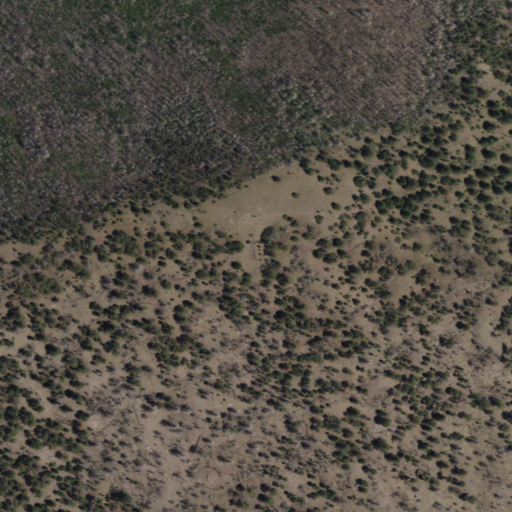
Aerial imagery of gap in New Mexico named Cooney Gap containing grassland, shrub, and evergreen forest